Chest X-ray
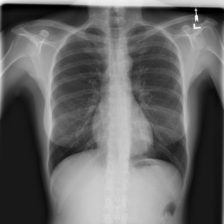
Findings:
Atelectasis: negative
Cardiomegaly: negative
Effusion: negative
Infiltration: positive
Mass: negative
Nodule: negative
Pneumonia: negative
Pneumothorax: negative
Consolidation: negative
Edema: negative
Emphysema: negative
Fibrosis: negative
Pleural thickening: negative
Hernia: negative